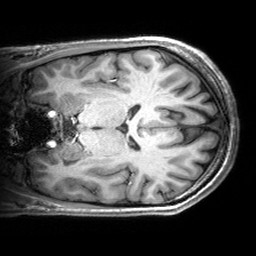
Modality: T1w
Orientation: coronal
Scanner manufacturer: siemens
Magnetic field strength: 3 T
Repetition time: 2.53 s
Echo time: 0.00299 s